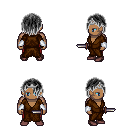
a pixel art fantasy rpg character, male body template, human, dark skin, brown robe, red pants, gray bangs hairstyle, silver tiara, white cloth bracers, maroon shoes, dagger, four views (front, back, left, right), 2x2 character sprite sheet, small pixel art, hard edges, no anti-aliasing